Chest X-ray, PA view. Patient: 40 years old, sex M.
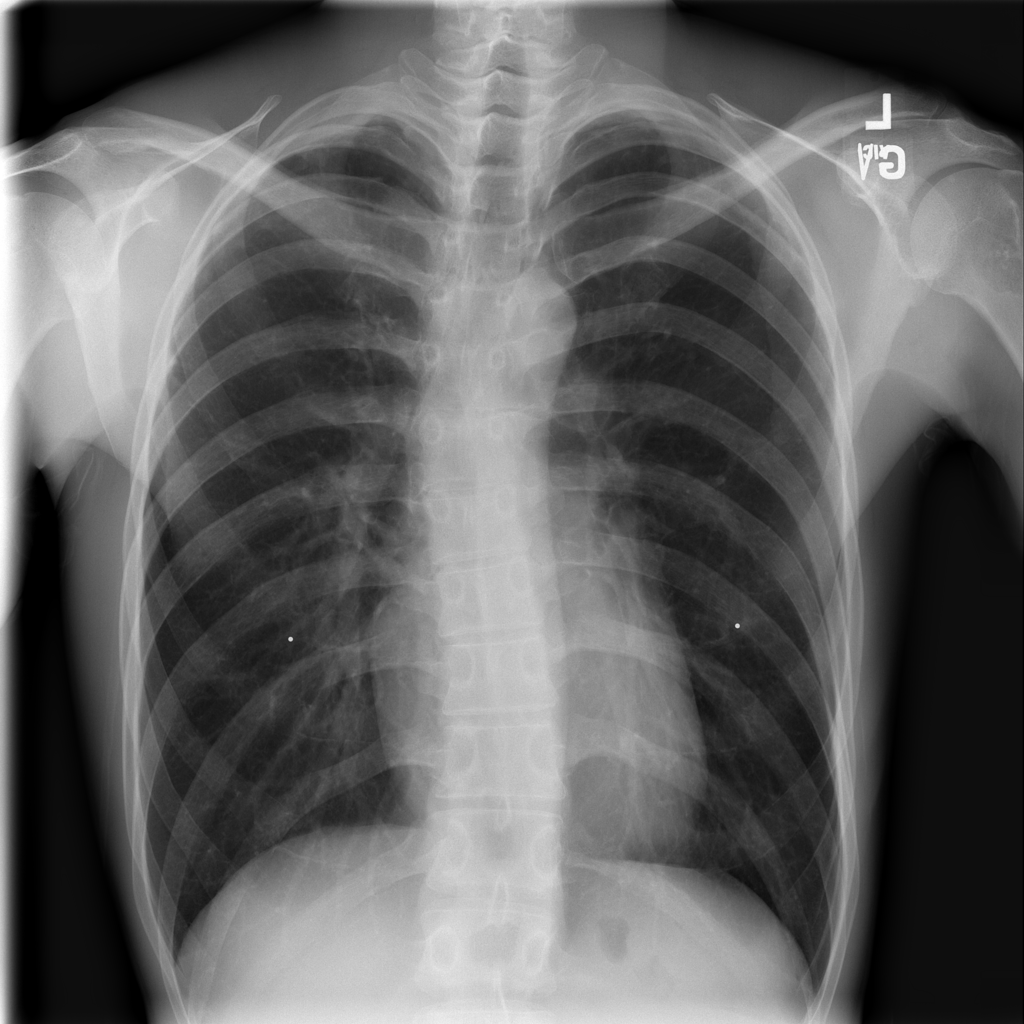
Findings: Fibrosis